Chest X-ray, AP view. Patient: 60 years old, sex M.
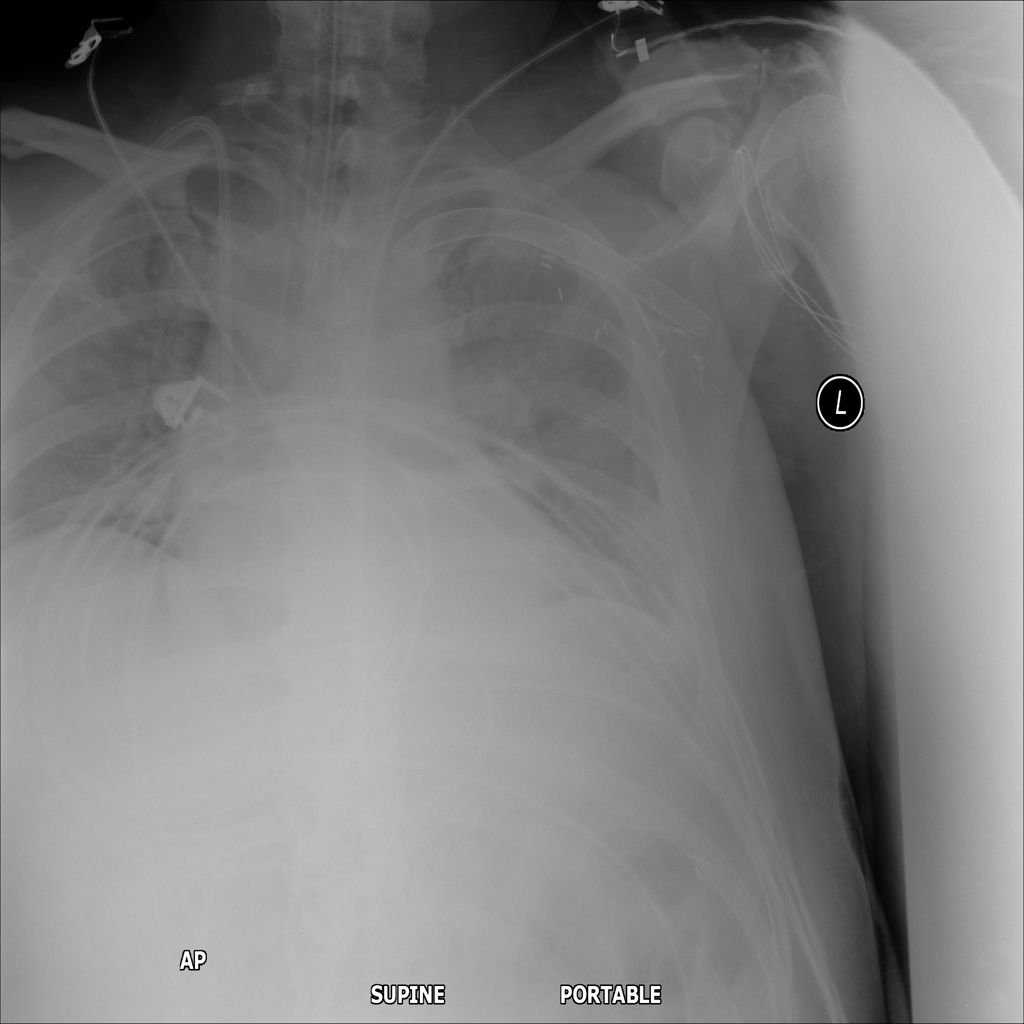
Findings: Infiltration